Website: macys
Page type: account-selection
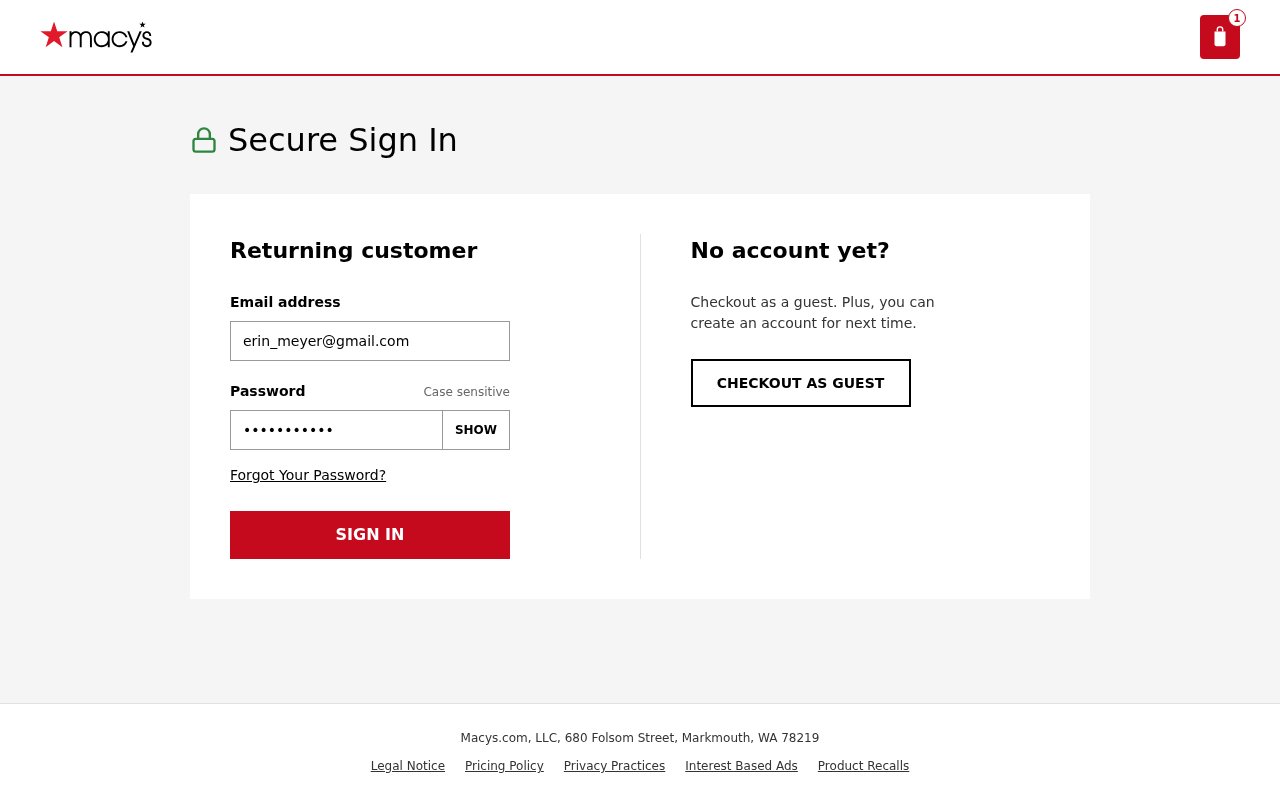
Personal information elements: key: PII_EMAIL
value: erin_meyer@gmail.com
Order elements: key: ORDER_NUM_ITEMS
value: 1